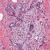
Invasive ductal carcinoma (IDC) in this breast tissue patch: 1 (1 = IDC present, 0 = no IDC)